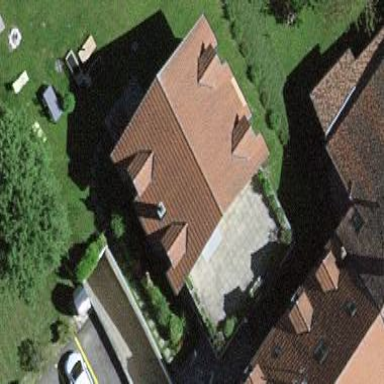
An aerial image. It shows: Residential building.